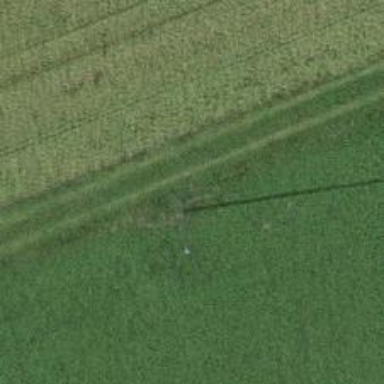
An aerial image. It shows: Utility pole as the man-made structure.